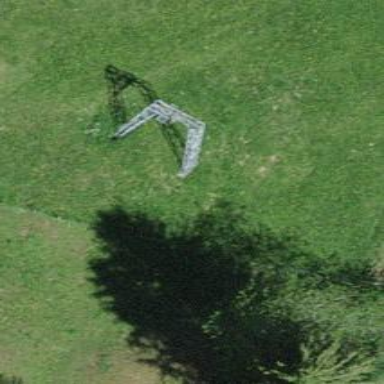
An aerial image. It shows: Pylon for aerialway.